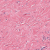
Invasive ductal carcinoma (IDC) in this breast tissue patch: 0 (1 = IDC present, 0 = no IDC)